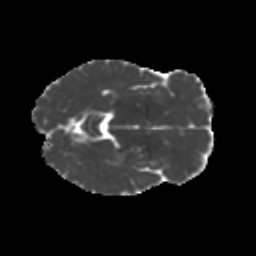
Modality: MD
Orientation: axial
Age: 46
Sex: female
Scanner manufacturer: ge
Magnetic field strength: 3 T
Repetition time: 7.8 s
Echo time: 0.0606 s